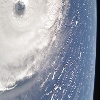
Label: cloud